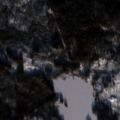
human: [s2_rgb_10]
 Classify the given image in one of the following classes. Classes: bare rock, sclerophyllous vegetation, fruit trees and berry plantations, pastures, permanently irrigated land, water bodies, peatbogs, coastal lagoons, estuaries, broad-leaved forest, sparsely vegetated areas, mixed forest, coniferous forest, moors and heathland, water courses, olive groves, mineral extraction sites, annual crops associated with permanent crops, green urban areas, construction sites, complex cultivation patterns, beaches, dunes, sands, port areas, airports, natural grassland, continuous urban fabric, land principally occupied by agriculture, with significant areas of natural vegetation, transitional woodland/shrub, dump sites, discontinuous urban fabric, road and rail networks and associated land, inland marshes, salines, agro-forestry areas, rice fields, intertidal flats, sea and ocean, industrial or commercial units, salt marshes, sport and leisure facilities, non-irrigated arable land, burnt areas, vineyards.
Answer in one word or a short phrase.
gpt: coniferous forest, mixed forest, transitional woodland/shrub, water bodies